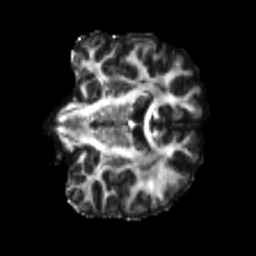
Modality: FA
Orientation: coronal
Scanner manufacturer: siemens
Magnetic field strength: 3 T
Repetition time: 4 s
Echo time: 0.0594 s